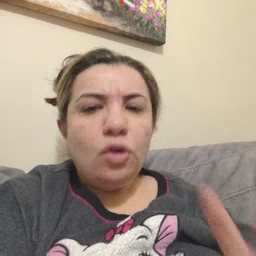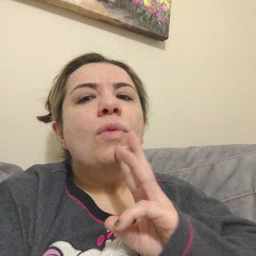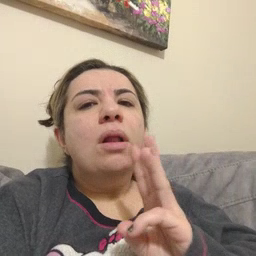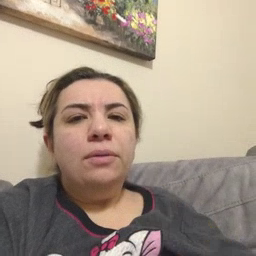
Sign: water